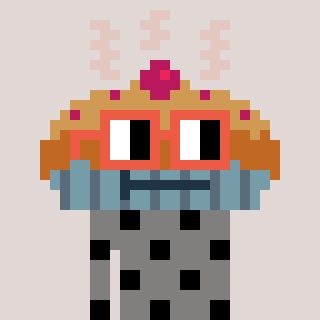
a pixel art character with square orange glasses, a pie-shaped head and a bluegrey-colored body on a warm background